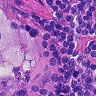
Metastatic tissue present: yes